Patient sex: M
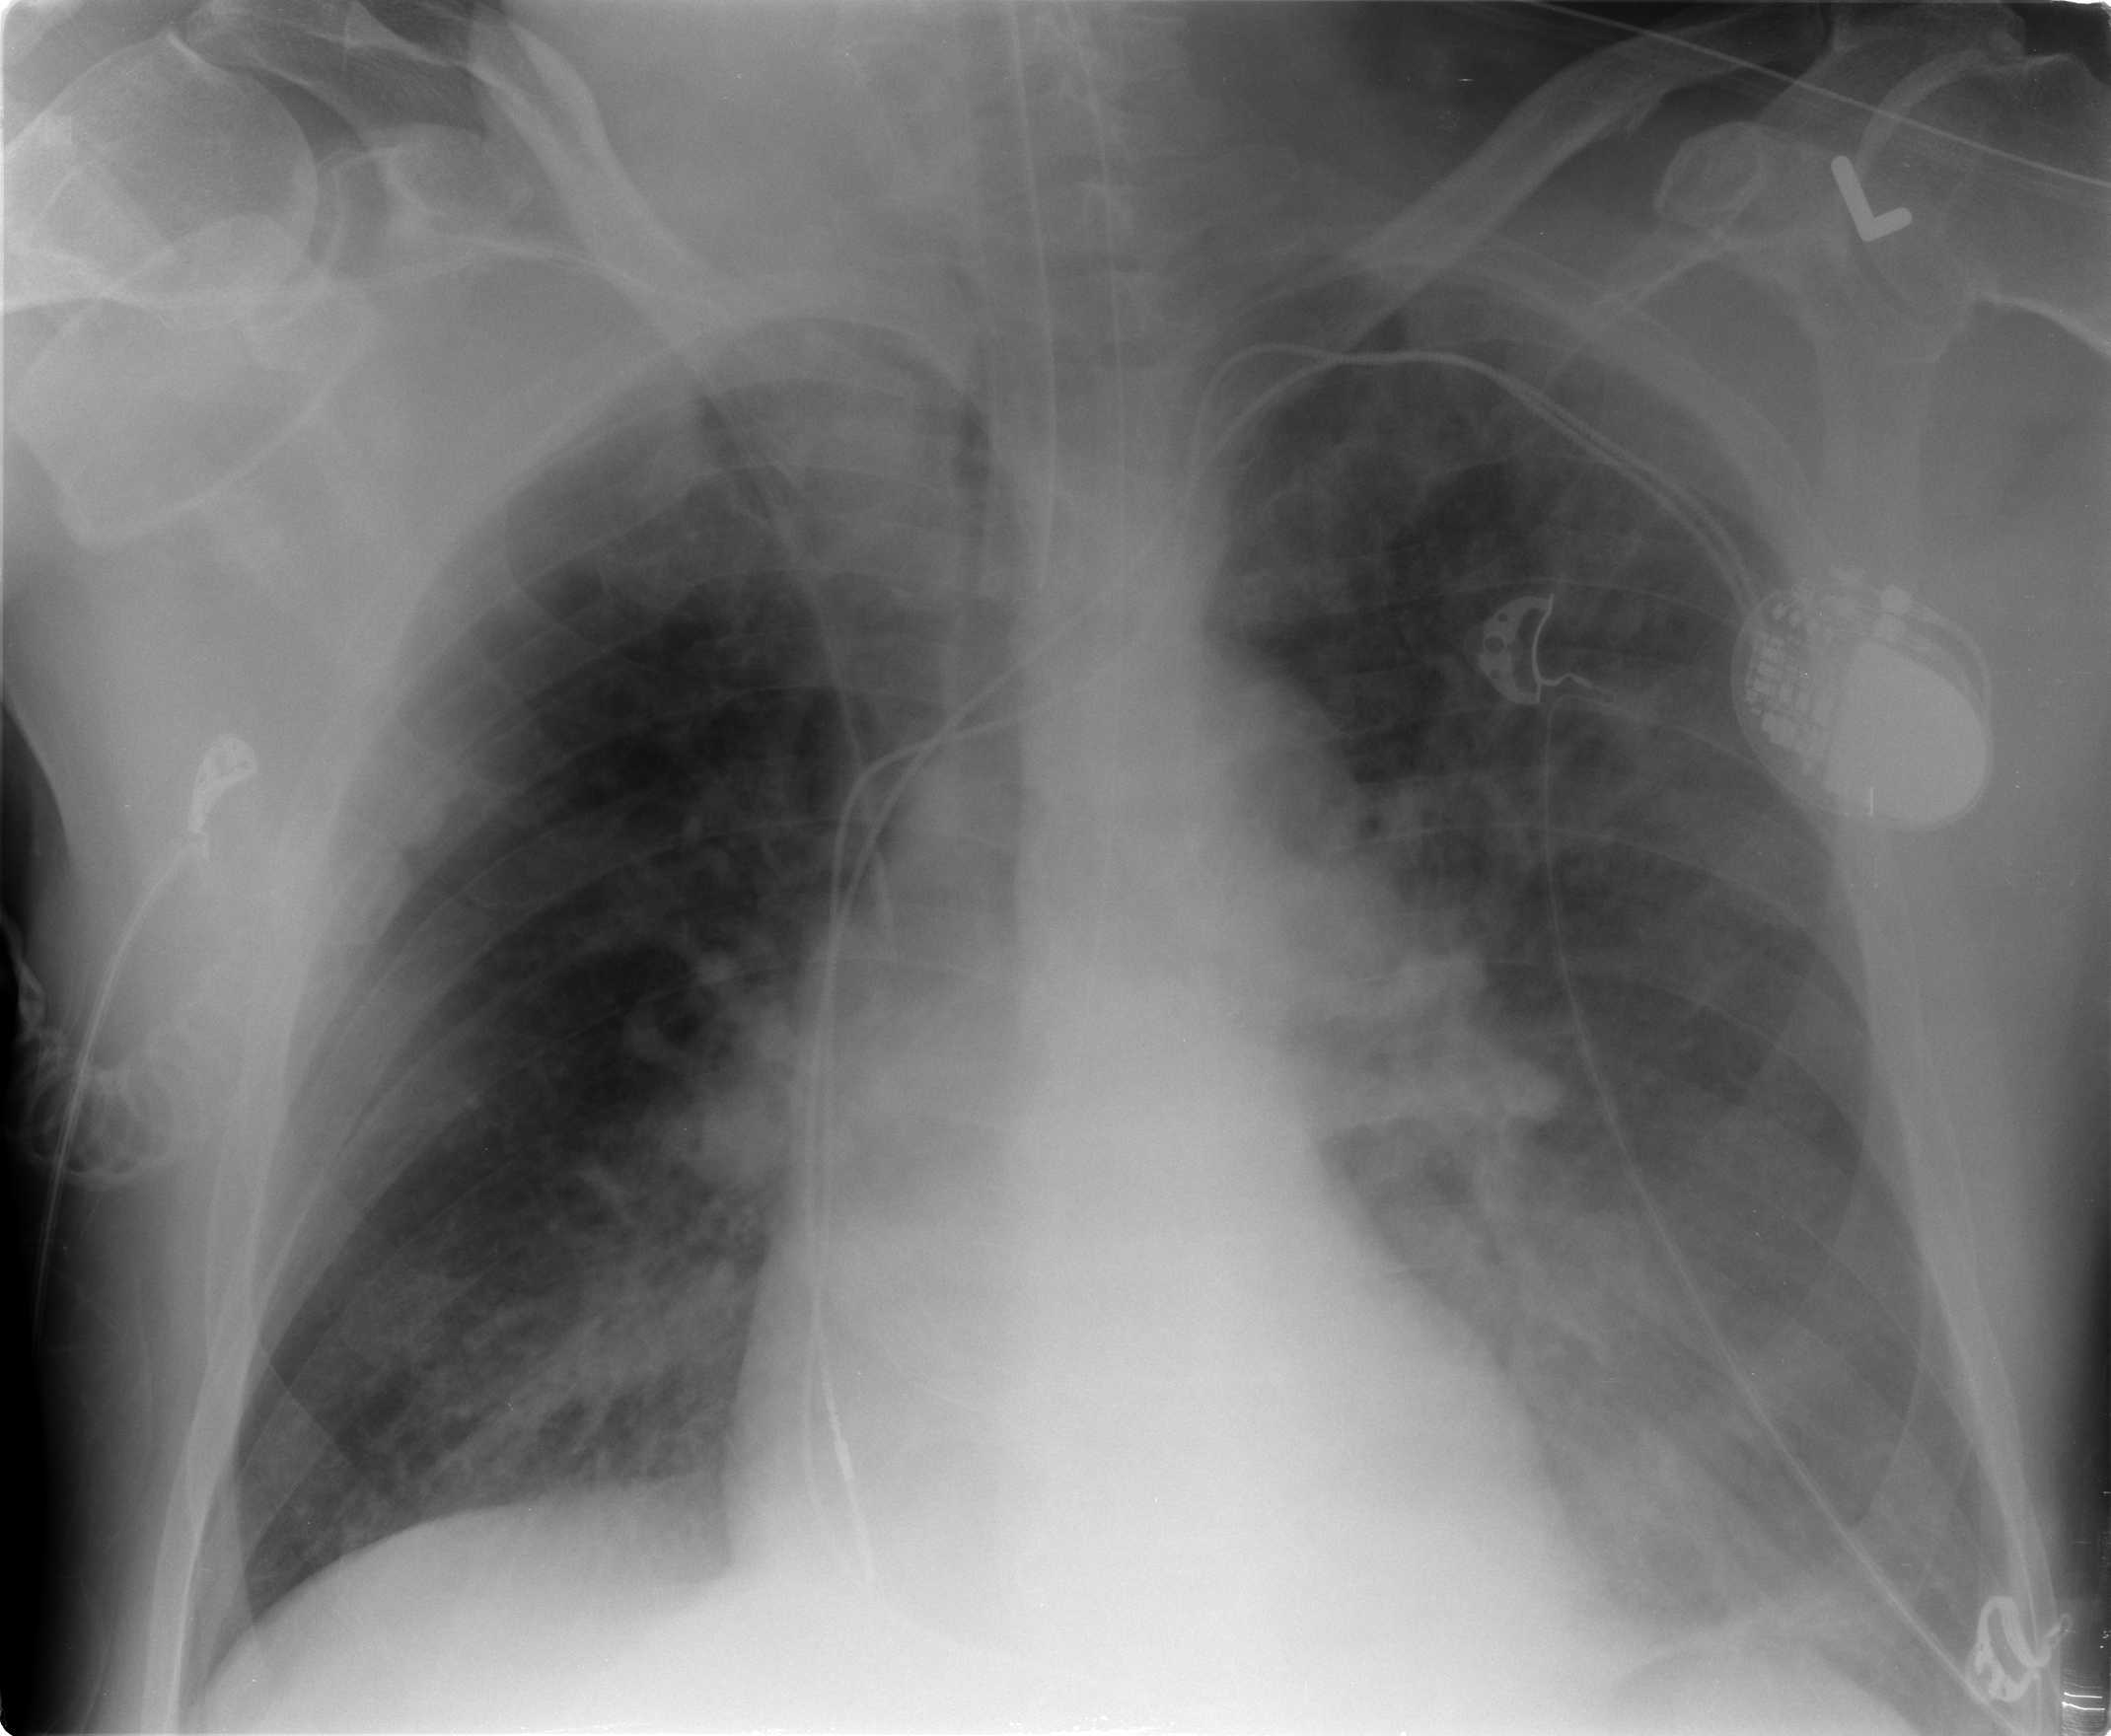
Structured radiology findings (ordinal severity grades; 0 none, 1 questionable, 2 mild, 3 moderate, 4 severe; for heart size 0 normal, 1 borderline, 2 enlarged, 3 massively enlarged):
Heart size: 0
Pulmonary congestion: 1
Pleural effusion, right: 0
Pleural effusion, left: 2
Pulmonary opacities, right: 0
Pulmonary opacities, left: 2
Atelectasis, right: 2
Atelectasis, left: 2